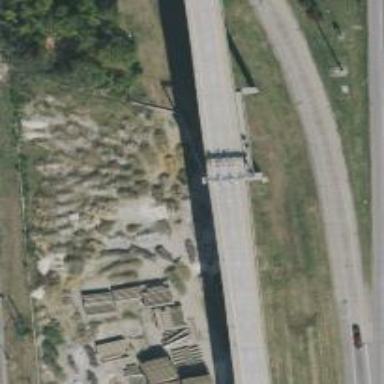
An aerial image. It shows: Toll gantry on the road.